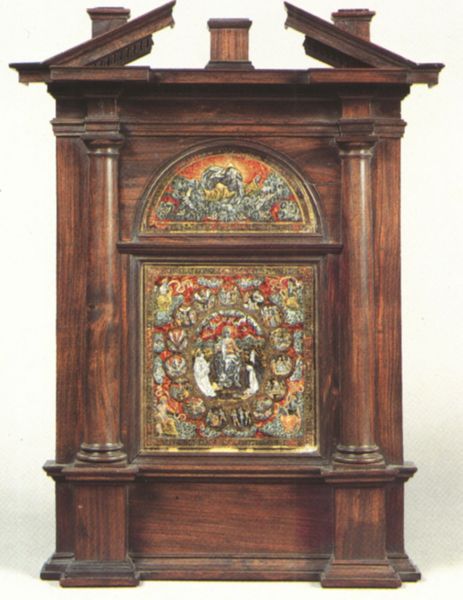
Titel: Kleiner Altar
Institution: Florenz, Bargello
Schlagwörter: gott, himmel, weiß, gelb, landschaft, sitzen, braun, bunt, frau, holz, säule, säulen, rot, malerei, mensch, rahmen, sockel, bild, bildnis, gold, engel, bogen, zwei, giebel, farbe, tafel, verzierung, poliert, foto, rechteck, symmetrisch, gebet, altar, halbkreis, fries, dorisch, bemalung, maria, madonna, quadrat, geschnitzt, tympanon, retabel, bruch, holzmalerei, aäulen, holzbemalung